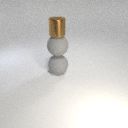
large gray rubber sphere below small brown metal cylinder